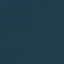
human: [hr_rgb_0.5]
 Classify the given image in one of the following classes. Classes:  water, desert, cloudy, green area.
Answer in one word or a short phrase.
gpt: water